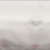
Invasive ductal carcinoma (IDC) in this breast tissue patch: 0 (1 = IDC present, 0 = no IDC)